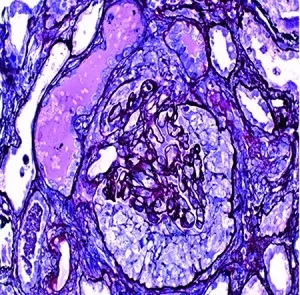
Left panel: PAM staining showing crescent formation (x400). Right panel: Immunofluorescence demonstrating immunoglobulin A (IgA) deposition (x400).
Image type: pathology (immunostaining)